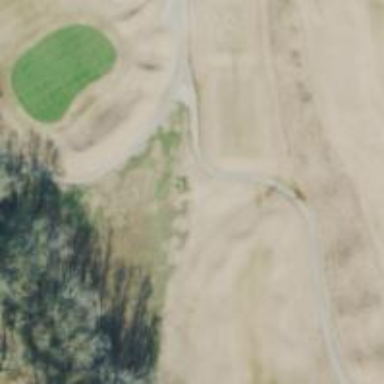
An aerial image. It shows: Service road used as golf cart path.